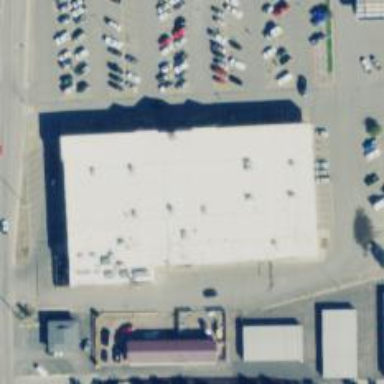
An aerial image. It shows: Supermarket.